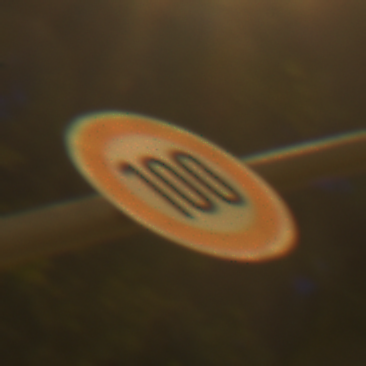
Verkehrszeichen: Geschwindigkeit100
Umgebung: Outdoor, Urban
Tageszeit: Night
Wetter: Clear
Licht: Artificial
Jahreszeit: NotSpecified
Kontrast: HighContrast